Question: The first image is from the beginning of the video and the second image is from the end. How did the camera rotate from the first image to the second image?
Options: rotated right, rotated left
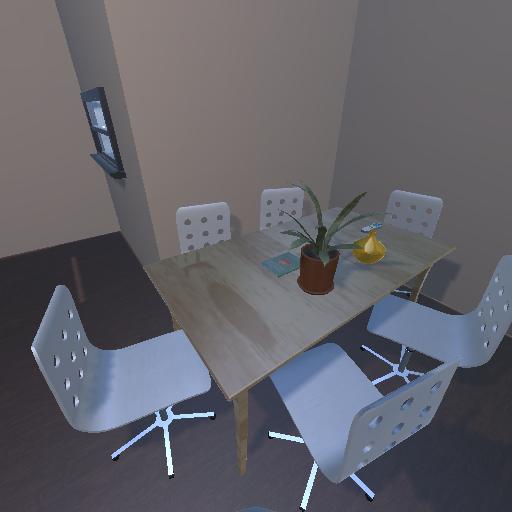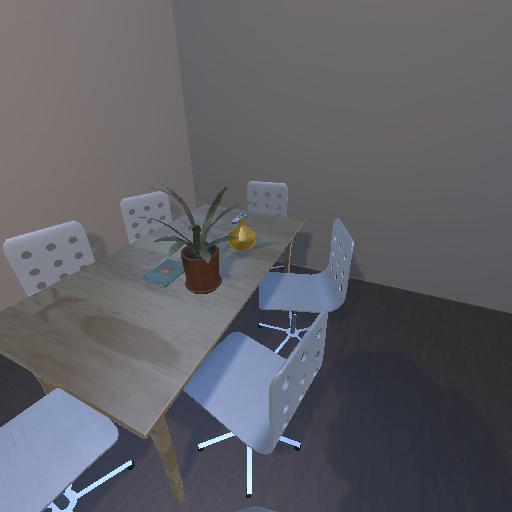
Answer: rotated right